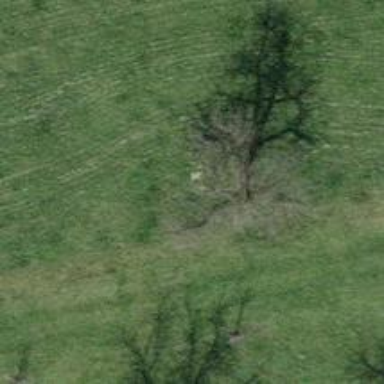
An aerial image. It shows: Single tag "natural: tree."